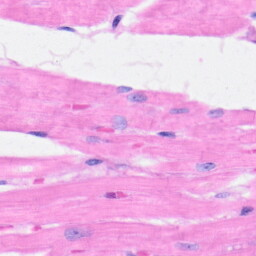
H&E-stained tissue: Heart